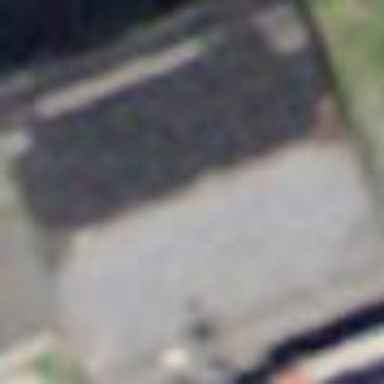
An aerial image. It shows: Warehouse.